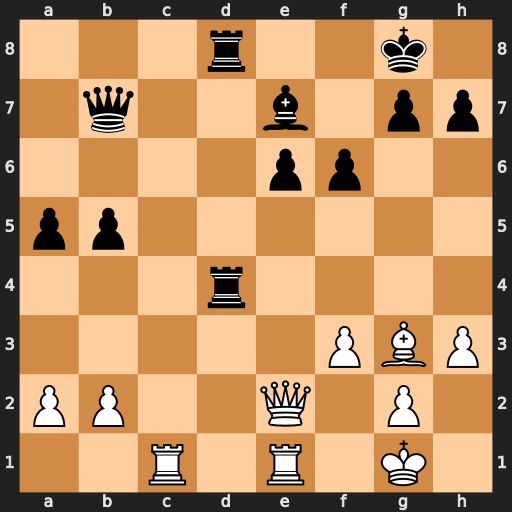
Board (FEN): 3r2k1/1q2b1pp/4pp2/pp6/3r4/5PBP/PP2Q1P1/2R1R1K1
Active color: w
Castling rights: -
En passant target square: -
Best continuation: Qxe6+ Kf8 Rc7